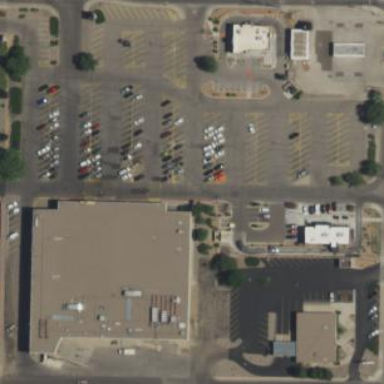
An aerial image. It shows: Retail area.